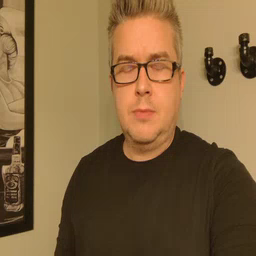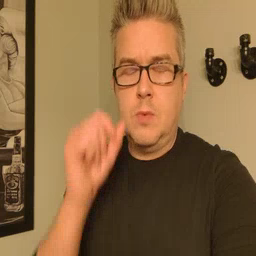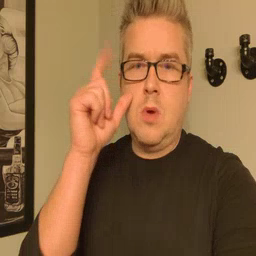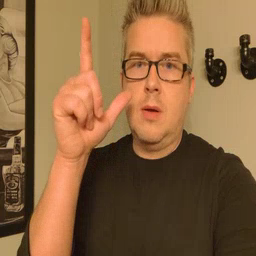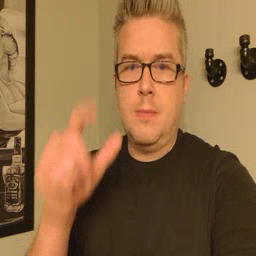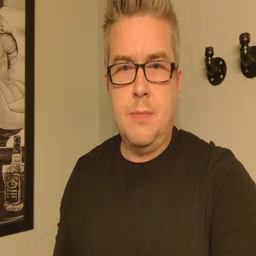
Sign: wake